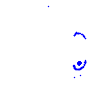
Particle: kaon